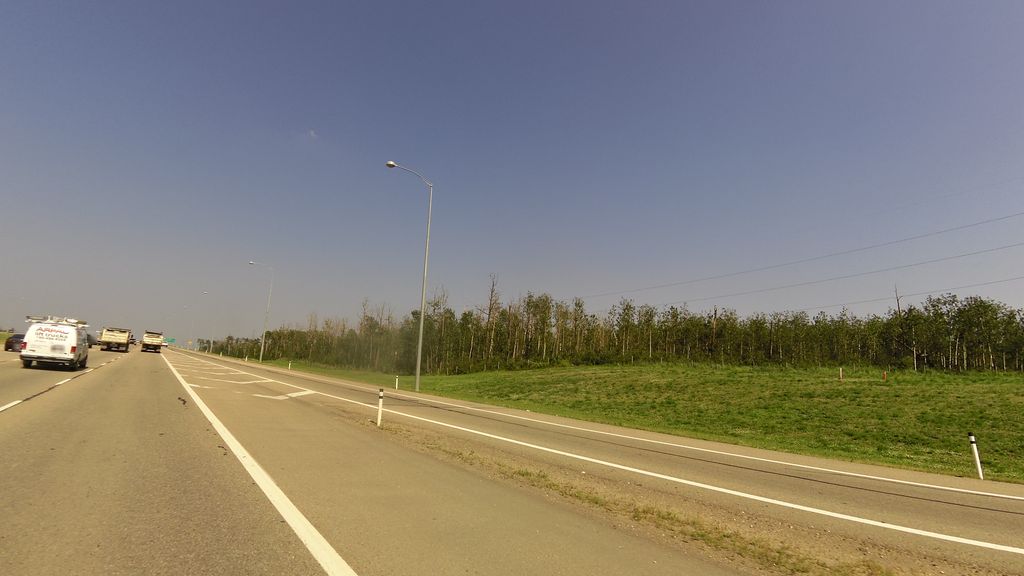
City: edmonton